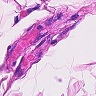
Metastatic tissue present: no